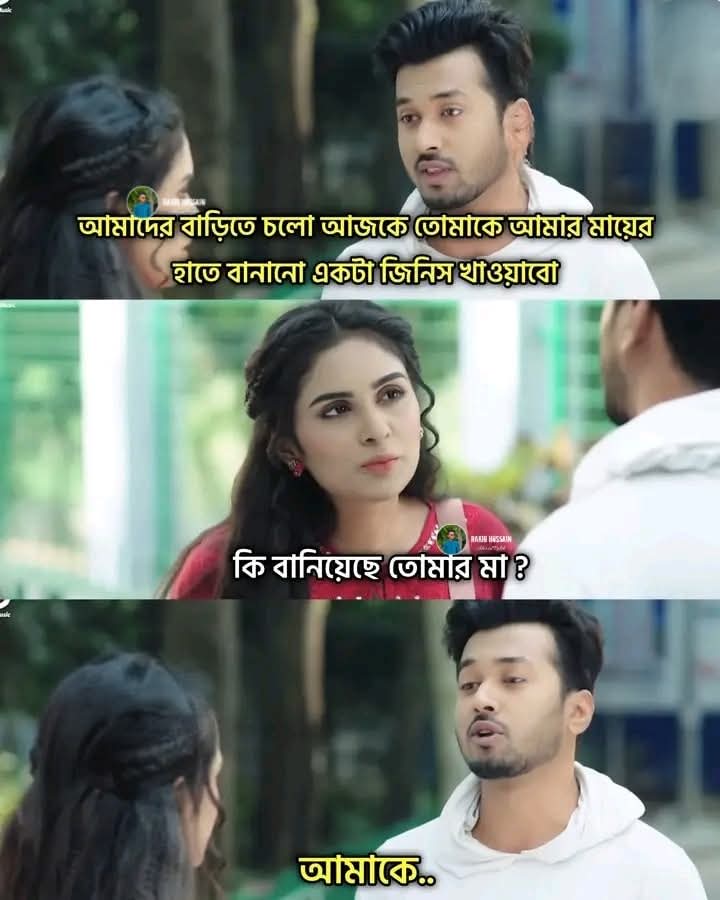
Text: আমাদের বাড়িতে চলো আজকে তোমাকে আমার মায়ের হাতে বানানো একটা জিনিস খাওয়াবো
কি বানিয়েছে তোমার মা?
আমাকে..
Label: Hate
Hate category: Personal Offence
Targeted group: Society